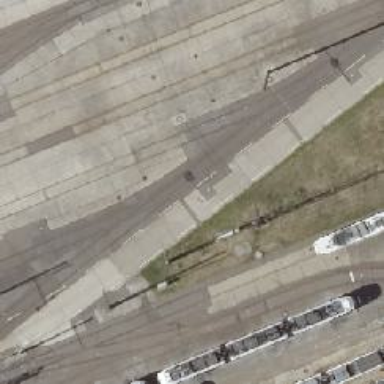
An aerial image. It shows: Railway switch.